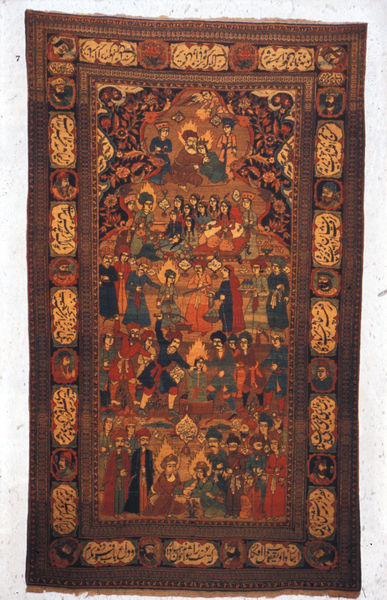
Titel: Teppich mit Szenen aus der Josephsgeschichte, Teheran, Iran (islamisch)
Künstler: unbekannt
Institution: Privatbesitz
Schlagwörter: blau, blätter, dunkel, feuer, kampf, mann, weiß, frauen, grün, menschen, ocker, sitzen, blume, blumen, braun, bunt, frau, grau, hut, köpfe, lampe, männer, orange, schwarz, rot, schleier, beige, fächer, leute, menge, muster, ornament, teppich, alt, bärte, gesichter, wand, bibel, enthauptung, geschichte, hinrichtung, messer, rahmen, porträt, vorhang, natur, fransen, gold, stoff, gewänder, paar, personen, musiker, pflanzen, borte, tondo, kopfbedeckung, schrift, bilder, rahmung, russland, abstrakt, farben, rand, figuren, krieg, schlacht, essen, bordüre, gobelin, wandteppich, kopftuch, wolle, symmetrie, figurativ, floral, musizieren, ornamente, edel, schriftzeichen, foto, fotografie, photographie, rechtecke, kante, hängen, waage, eckig, orient, orientalisch, rechteck, porträts, schwert, säbel, mäntel, beten, portraits, photo, flöte, arabisch, heiligenschein, farbfoto, dolch, religiös, tonig, tapisserie, heilige, register, gewebe, textil, mittelfeld, maria, indien, turban, kunsthandwerk, prophet, sitzed, szenen, gewebt, kästchen, viereck, islam, knüpfen, perser, türkei, ovale, foro, araber, turbane, szenisch, textilien, tondi, medaillons, kalligraphie, erzählung, muslimisch, iran, islamische kunst, figure, kalligrafie, koran, muslim, all over, brustbilder, byyzanz, gebetsteppich, geknüpft, kalif, mohamed, mohammed, orament, orientlaish, peppich, persin, wabdbehang